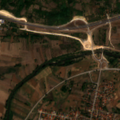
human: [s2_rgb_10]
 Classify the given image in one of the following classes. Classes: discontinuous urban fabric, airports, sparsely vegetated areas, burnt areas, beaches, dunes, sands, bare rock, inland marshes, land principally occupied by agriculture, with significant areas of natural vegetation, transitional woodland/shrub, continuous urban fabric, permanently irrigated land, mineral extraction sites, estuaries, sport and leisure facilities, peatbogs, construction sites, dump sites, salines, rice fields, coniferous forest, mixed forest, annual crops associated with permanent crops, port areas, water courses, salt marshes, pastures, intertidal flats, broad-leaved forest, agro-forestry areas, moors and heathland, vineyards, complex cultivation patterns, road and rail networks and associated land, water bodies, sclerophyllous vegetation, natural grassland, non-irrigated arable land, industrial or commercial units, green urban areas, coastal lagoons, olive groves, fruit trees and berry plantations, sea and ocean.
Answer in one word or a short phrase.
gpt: discontinuous urban fabric, non-irrigated arable land, complex cultivation patterns, land principally occupied by agriculture, with significant areas of natural vegetation, broad-leaved forest, transitional woodland/shrub